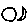
Label: moon